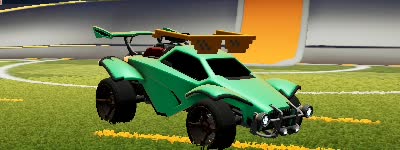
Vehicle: octane